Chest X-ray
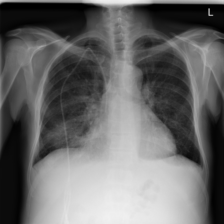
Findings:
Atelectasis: positive
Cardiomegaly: negative
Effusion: positive
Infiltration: positive
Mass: negative
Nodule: negative
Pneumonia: negative
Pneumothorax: negative
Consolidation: positive
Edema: negative
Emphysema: negative
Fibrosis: negative
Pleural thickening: negative
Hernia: negative